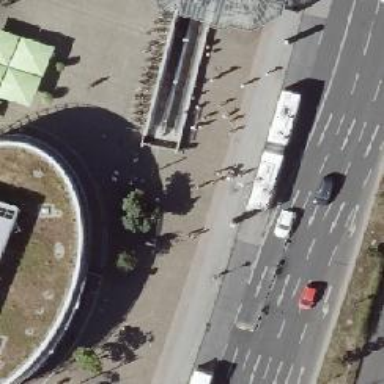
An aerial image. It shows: Subway entrance.